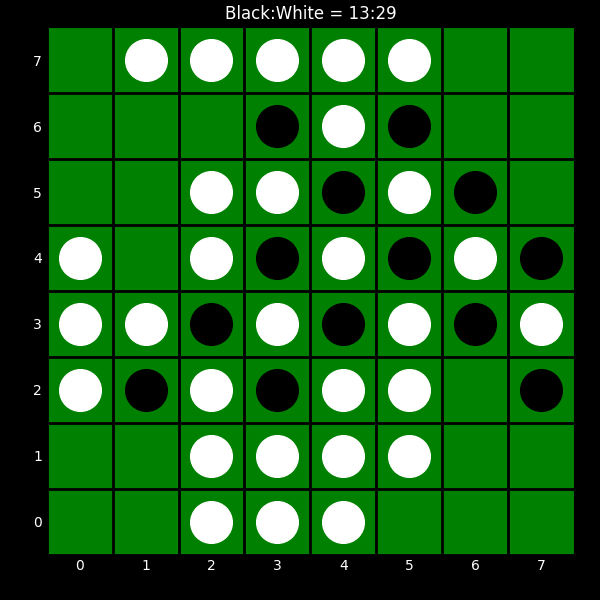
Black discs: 13
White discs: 29